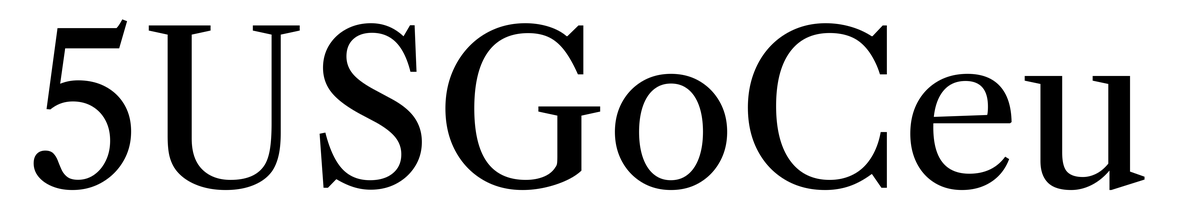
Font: LibreCaslonText_Regular